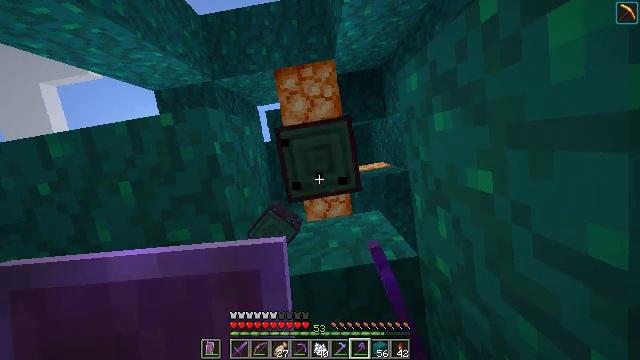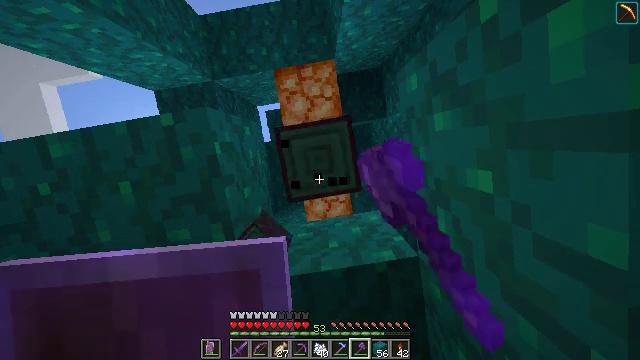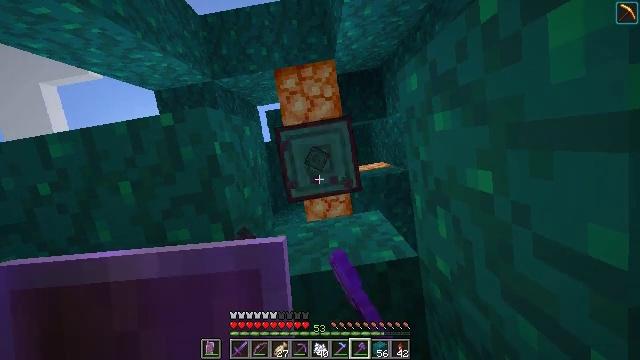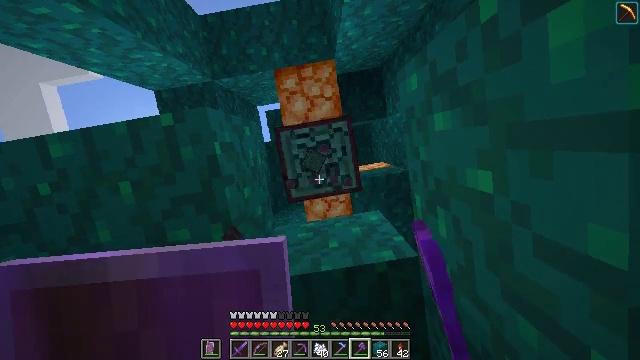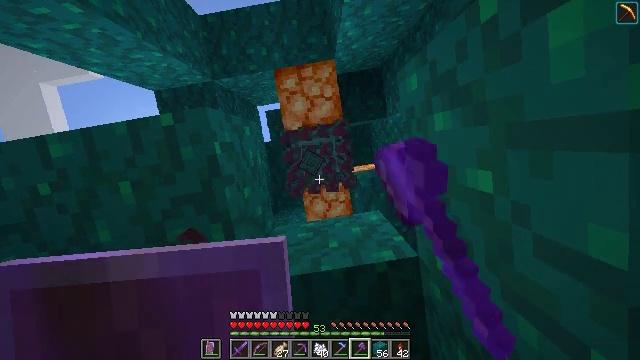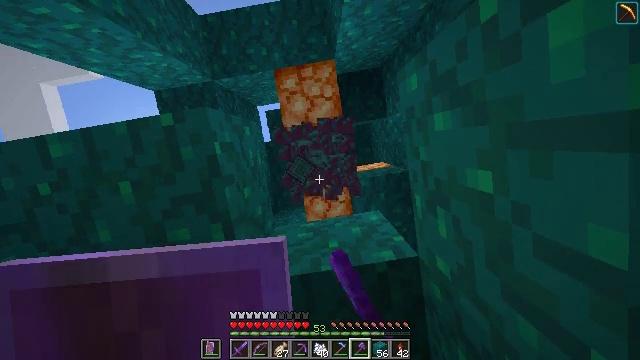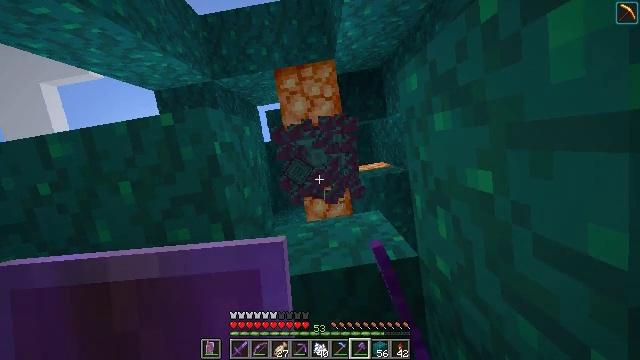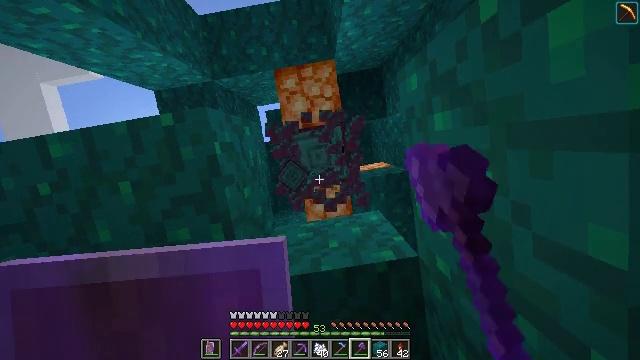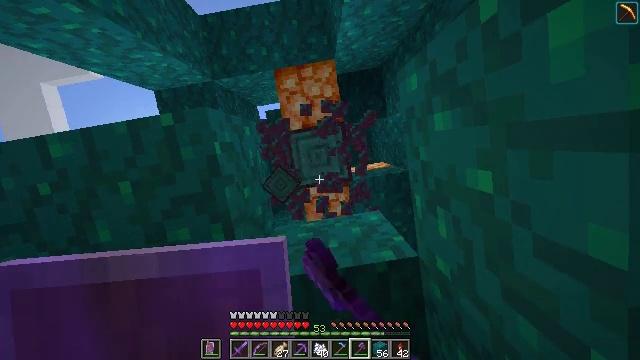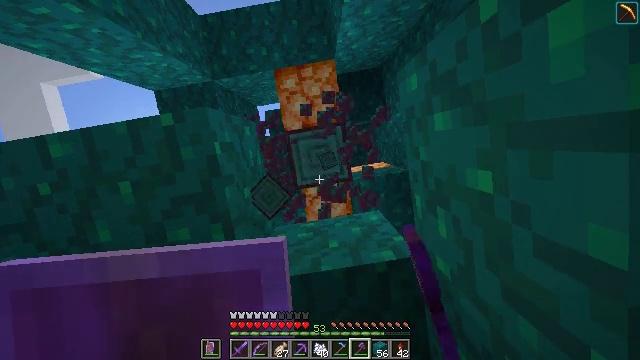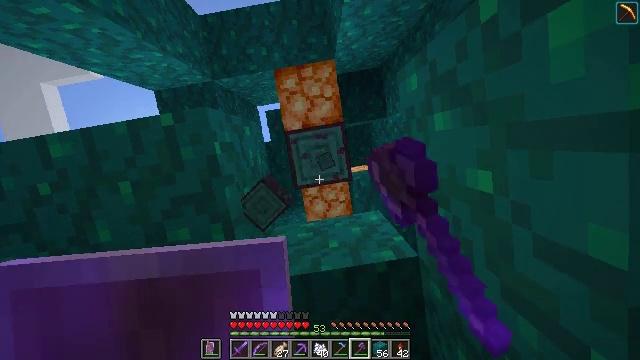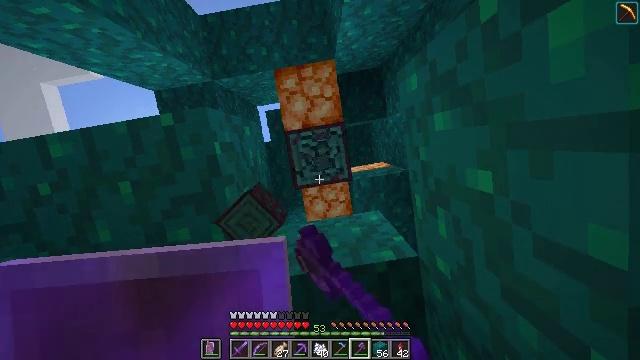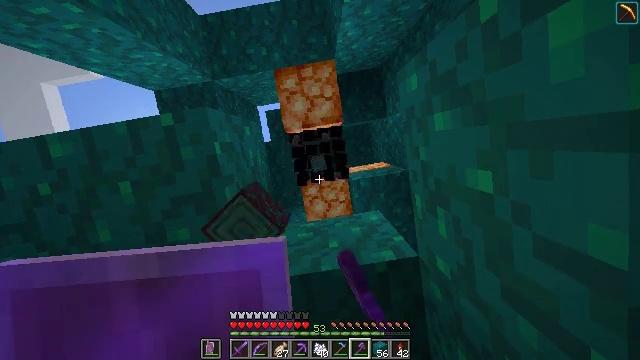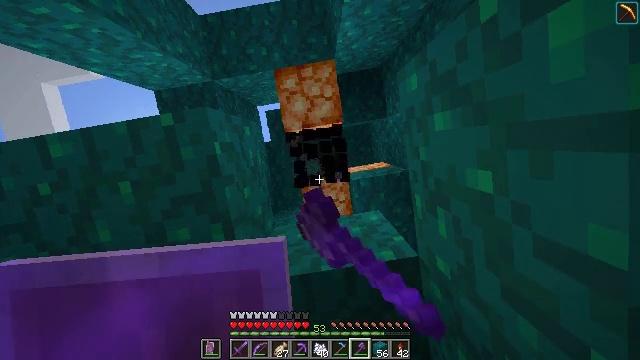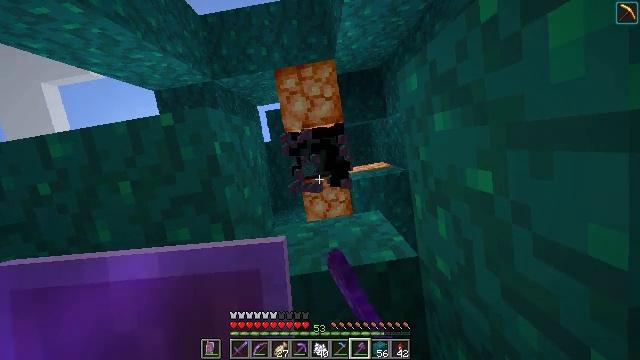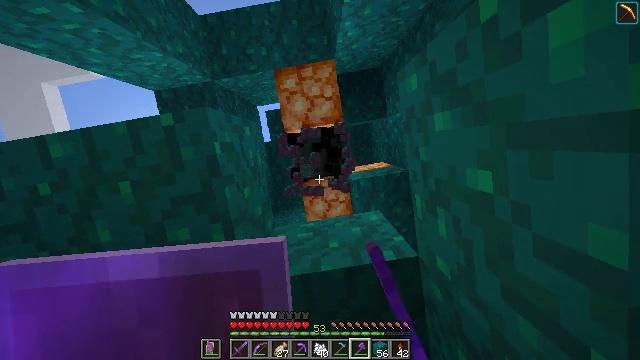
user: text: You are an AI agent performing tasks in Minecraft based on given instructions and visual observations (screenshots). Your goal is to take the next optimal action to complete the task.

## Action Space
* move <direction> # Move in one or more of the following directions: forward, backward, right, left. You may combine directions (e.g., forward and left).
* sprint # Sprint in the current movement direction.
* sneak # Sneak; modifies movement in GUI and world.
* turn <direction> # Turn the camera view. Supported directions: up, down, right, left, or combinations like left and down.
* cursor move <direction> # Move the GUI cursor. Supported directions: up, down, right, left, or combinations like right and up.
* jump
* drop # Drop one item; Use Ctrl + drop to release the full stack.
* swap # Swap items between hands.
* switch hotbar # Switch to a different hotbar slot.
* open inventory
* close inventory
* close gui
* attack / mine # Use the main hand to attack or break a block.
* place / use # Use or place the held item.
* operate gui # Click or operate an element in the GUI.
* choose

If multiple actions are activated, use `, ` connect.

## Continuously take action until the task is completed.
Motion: motion action
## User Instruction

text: Chop down the warped stem from the warped forest.
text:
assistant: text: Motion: attack / mine
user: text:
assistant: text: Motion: attack / mine
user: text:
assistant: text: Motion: attack / mine
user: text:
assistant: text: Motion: attack / mine
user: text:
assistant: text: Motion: attack / mine
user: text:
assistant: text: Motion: attack / mine
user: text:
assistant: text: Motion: attack / mine
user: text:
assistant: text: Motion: attack / mine
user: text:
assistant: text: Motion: attack / mine
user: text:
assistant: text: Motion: attack / mine
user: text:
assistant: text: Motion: attack / mine
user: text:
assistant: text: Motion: attack / mine
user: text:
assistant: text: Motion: attack / mine
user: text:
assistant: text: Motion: attack / mine
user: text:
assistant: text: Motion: attack / mine
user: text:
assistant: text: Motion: attack / mine
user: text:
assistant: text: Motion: turn right and up, attack / mine
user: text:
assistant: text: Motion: attack / mine
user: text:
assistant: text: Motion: attack / mine
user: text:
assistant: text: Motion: attack / mine
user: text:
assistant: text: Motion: attack / mine
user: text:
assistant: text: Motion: attack / mine
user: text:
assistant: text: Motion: attack / mine
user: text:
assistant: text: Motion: attack / mine
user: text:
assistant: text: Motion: attack / mine
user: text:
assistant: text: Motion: attack / mine
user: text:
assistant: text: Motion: attack / mine
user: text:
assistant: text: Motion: no_op
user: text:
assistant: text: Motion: no_op
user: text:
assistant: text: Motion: no_op